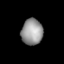
Tissue: lung
Cell type: Fibroblasts
Senescence score: 0.5649
Nuclear area (px): 545
Mean DAPI intensity: 150.927